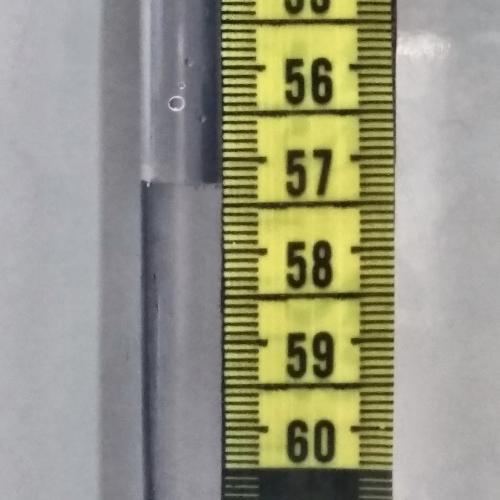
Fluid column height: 57.3 cm